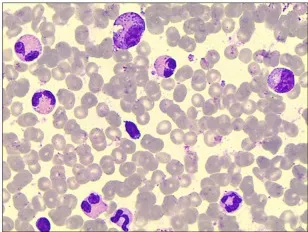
Laboratory characteristics of the patients at diagnosis. (A) Morphological analysis of patient #1 revealed bone marrow with 23.5% eosinophils and granulocytic proliferation (Wright-Giemsa staining x1000).
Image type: pathology (giemsa)